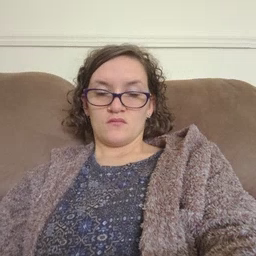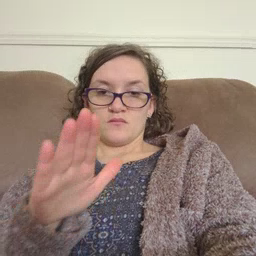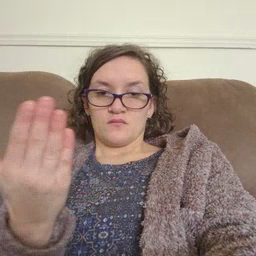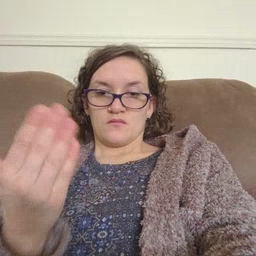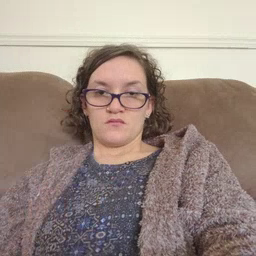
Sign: book